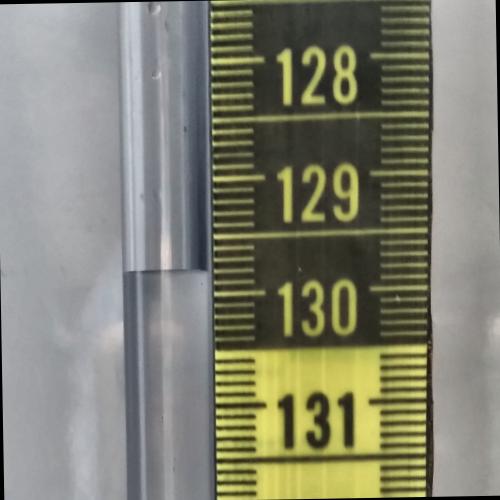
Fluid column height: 129.8 cm